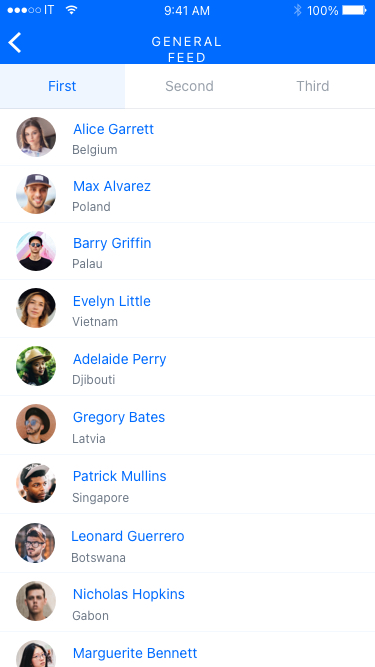
Text in this UI design:
Marguerite Bennett
Gabon
Nicholas Hopkins
Botswana
Leonard Guerrero
Singapore
Patrick Mullins
Latvia
Gregory Bates
Djibouti
Adelaide Perry
Vietnam
Evelyn Little
Palau
Barry Griffin
Poland
Max Alvarez
Belgium
Alice Garrett
Third
Second
First
100%
9:41 AM
IT
General feed